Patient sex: M
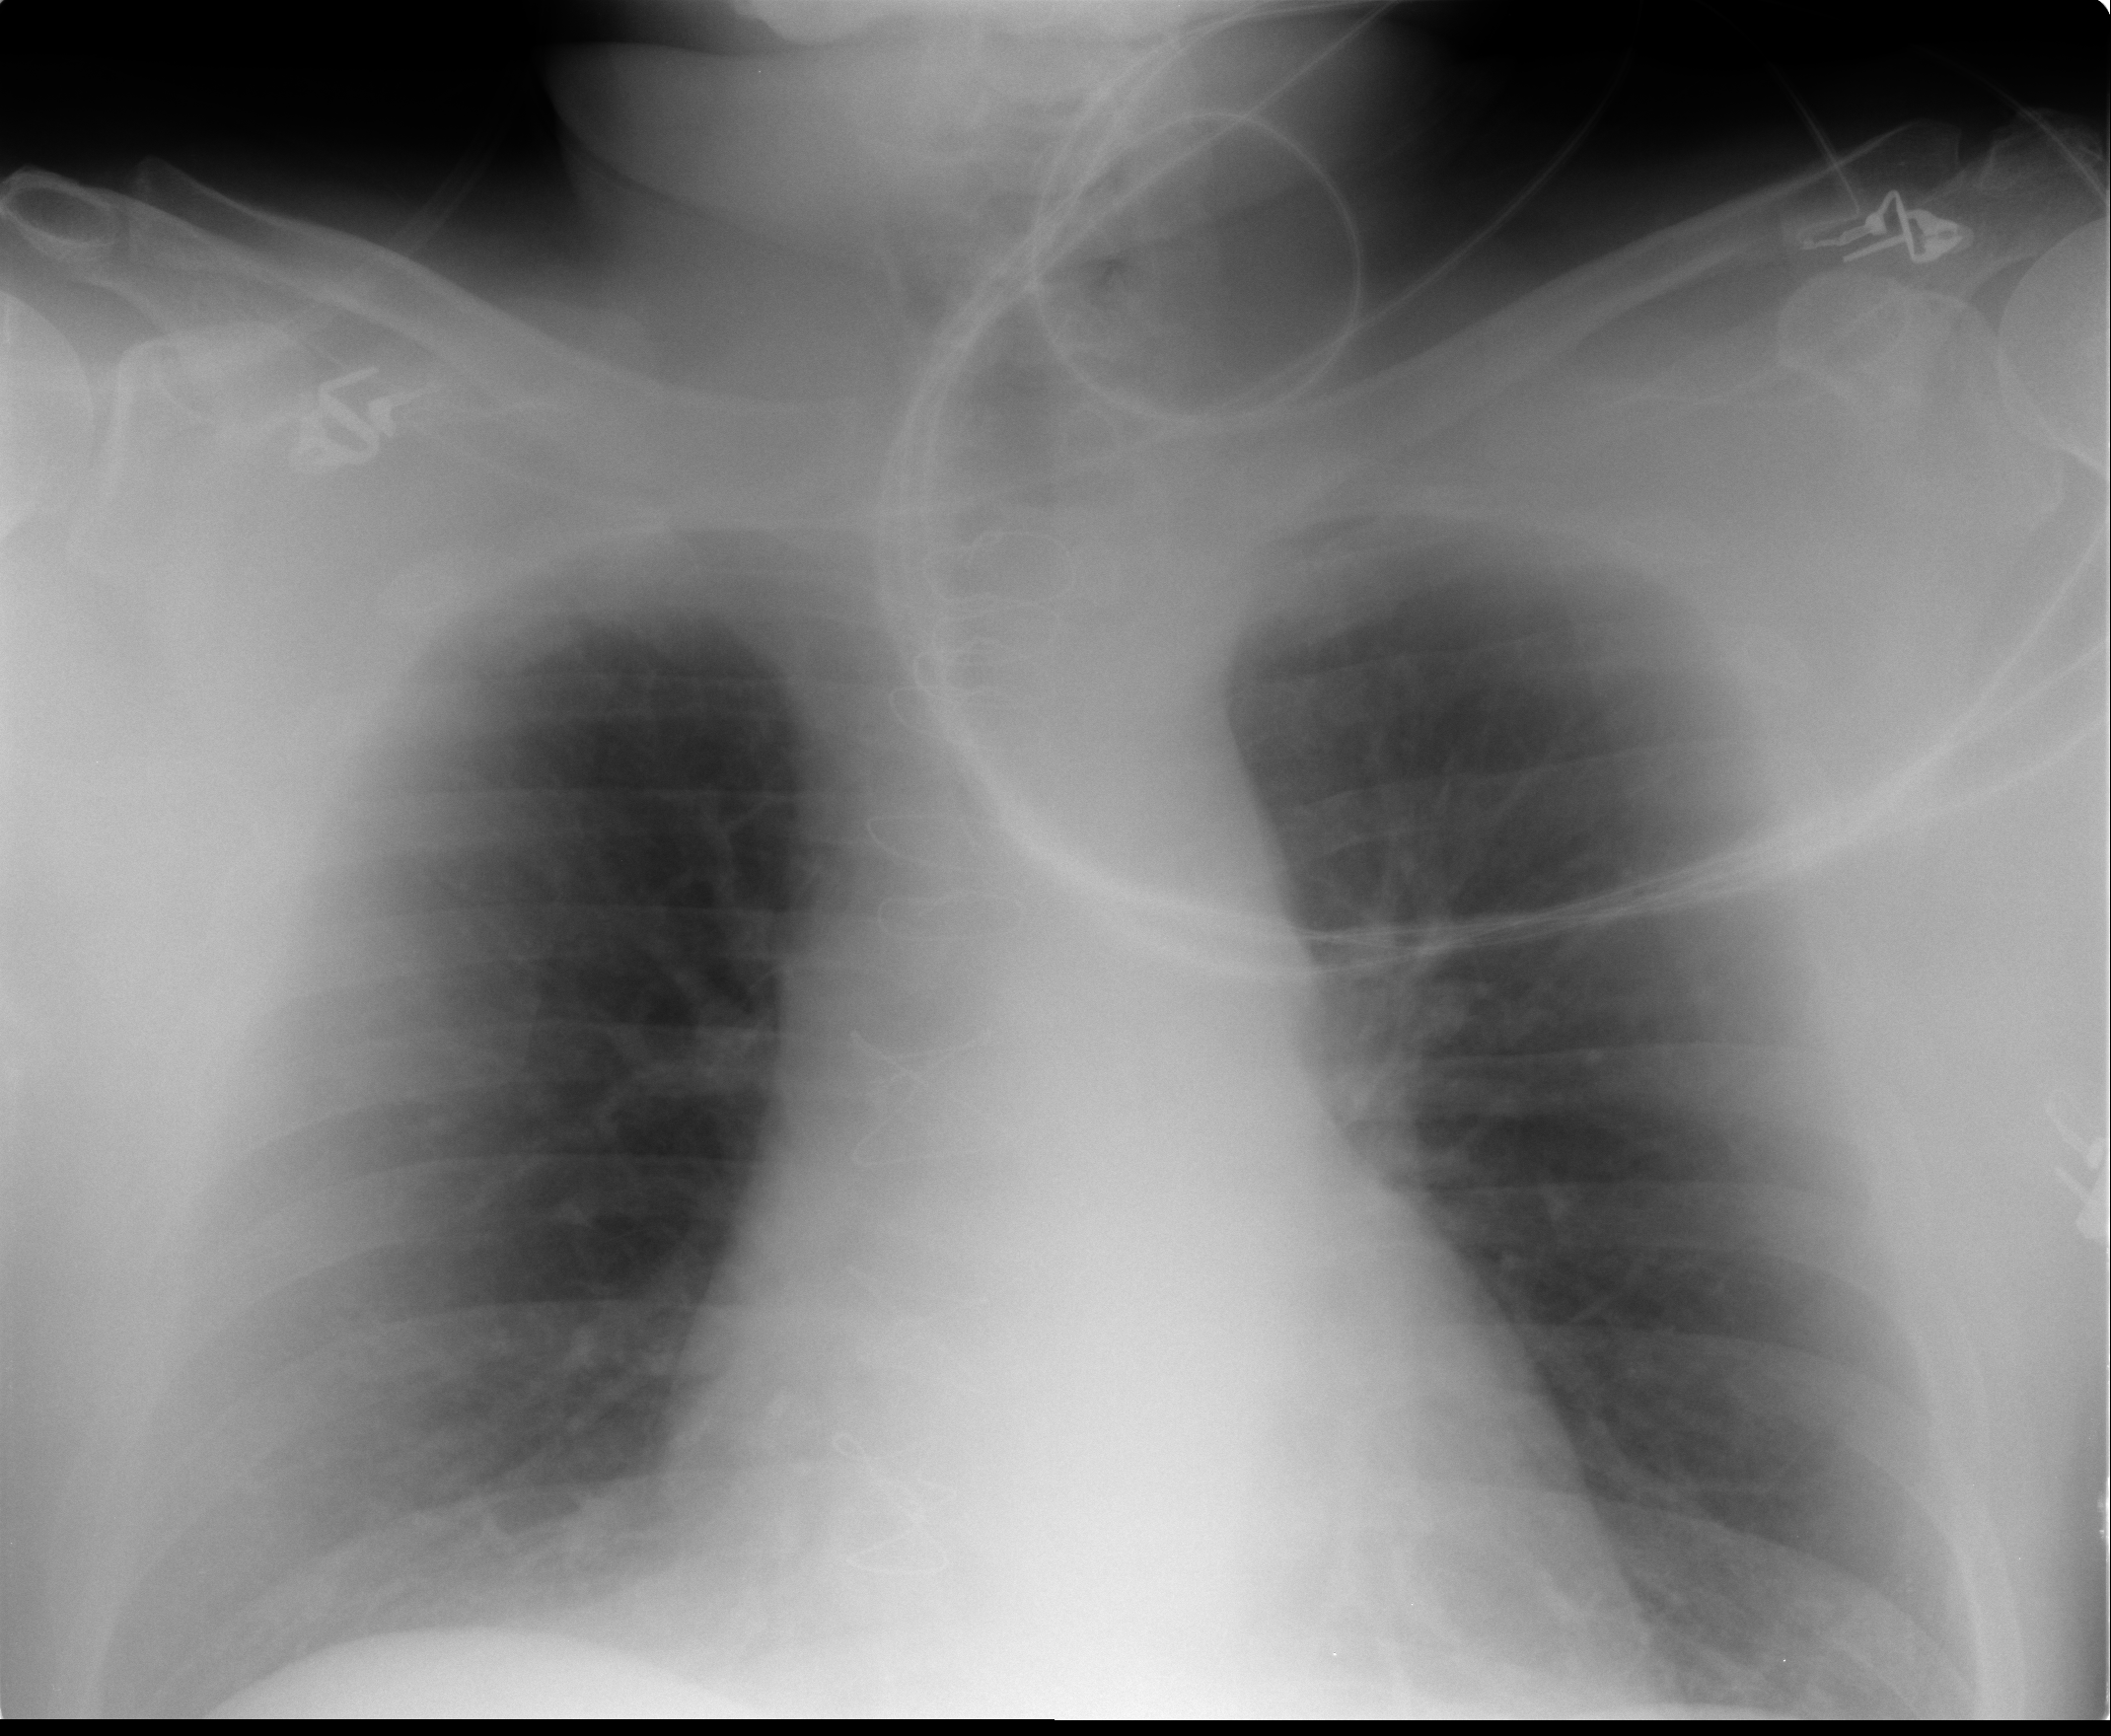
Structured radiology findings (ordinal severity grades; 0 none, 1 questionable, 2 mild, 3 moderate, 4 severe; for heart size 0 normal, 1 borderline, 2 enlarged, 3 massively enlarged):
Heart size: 0
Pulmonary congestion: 0
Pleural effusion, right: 0
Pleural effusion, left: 0
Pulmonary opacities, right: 0
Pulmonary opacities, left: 0
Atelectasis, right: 2
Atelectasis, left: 1